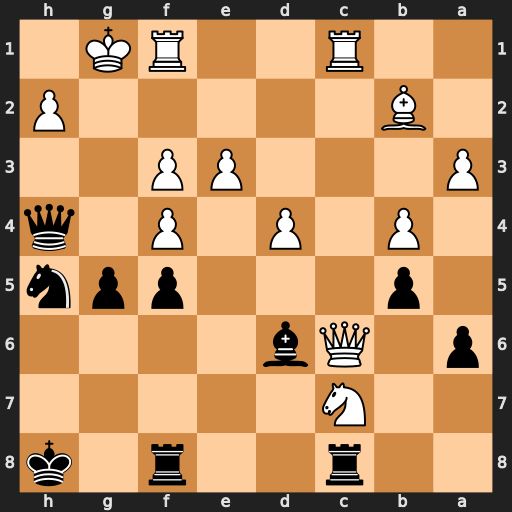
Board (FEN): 2r2r1k/2N5/p1Qb4/1p3ppn/1P1P1P1q/P3PP2/1B5P/2R2RK1
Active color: b
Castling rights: -
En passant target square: -
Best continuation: gxf4 d5+ Kh7 Qd7+ Be7 d6 Rg8+